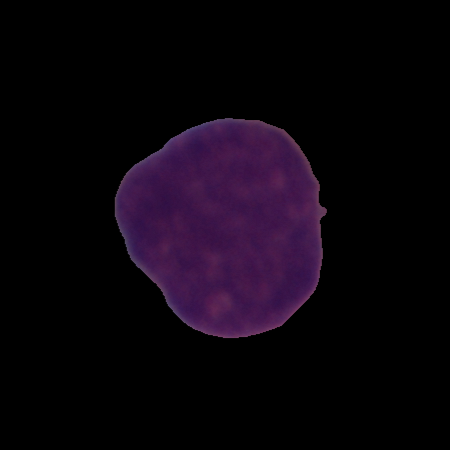
Label: cancer